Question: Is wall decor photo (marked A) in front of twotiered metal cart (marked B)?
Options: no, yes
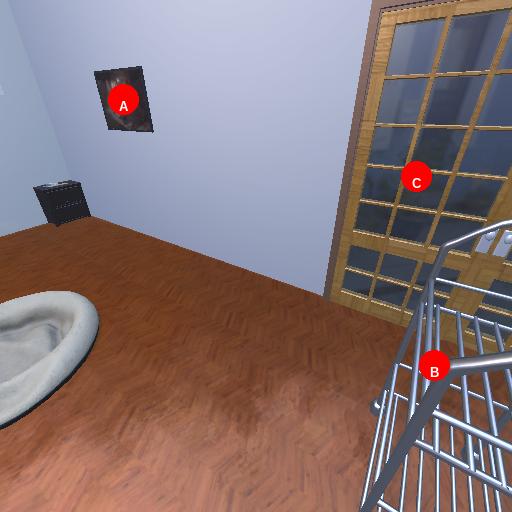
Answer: no